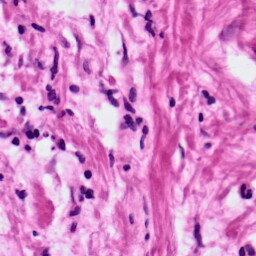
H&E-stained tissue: Ovarian